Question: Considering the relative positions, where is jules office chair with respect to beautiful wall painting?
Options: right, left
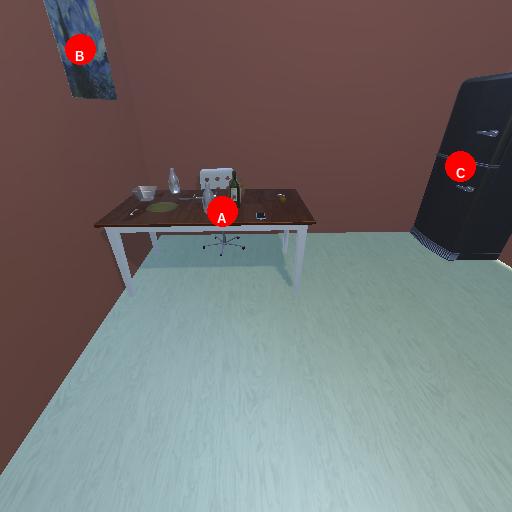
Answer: right